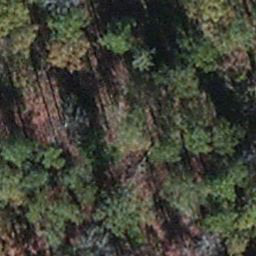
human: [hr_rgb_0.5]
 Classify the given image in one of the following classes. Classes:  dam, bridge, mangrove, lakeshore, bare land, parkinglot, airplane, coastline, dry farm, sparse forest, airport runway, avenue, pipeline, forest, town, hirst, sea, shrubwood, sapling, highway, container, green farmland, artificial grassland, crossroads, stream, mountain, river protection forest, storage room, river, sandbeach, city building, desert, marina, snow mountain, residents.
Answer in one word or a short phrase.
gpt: sapling